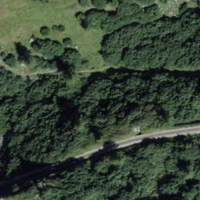
EUNIS habitat code: 26
Species observed at this site:
Anthus spinoletta